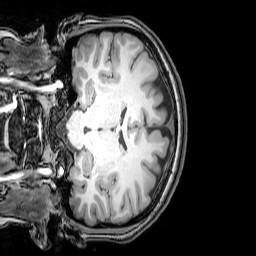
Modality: T1w
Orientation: coronal
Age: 23
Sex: female
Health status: healthy
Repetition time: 0.081 s
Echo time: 0.037 s